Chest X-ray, PA view. Patient: 60 years old, sex F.
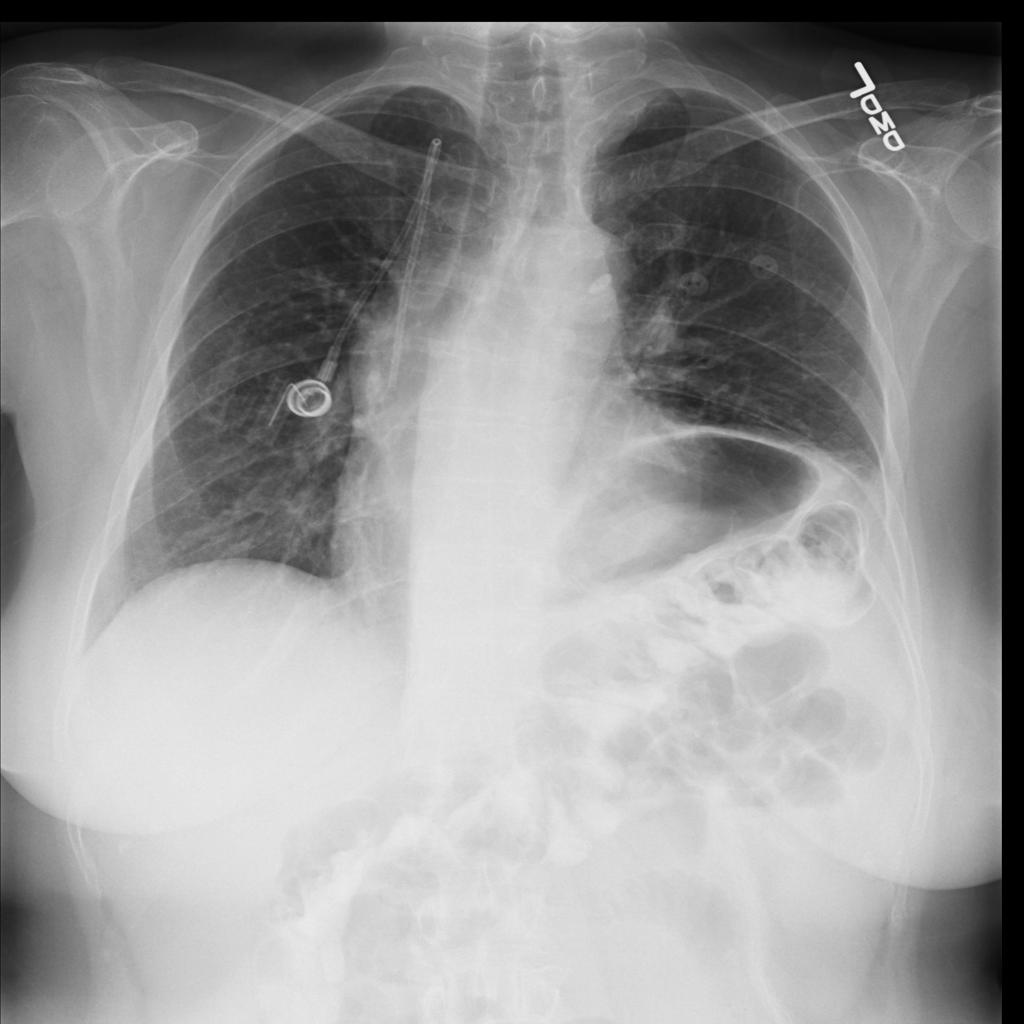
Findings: Atelectasis